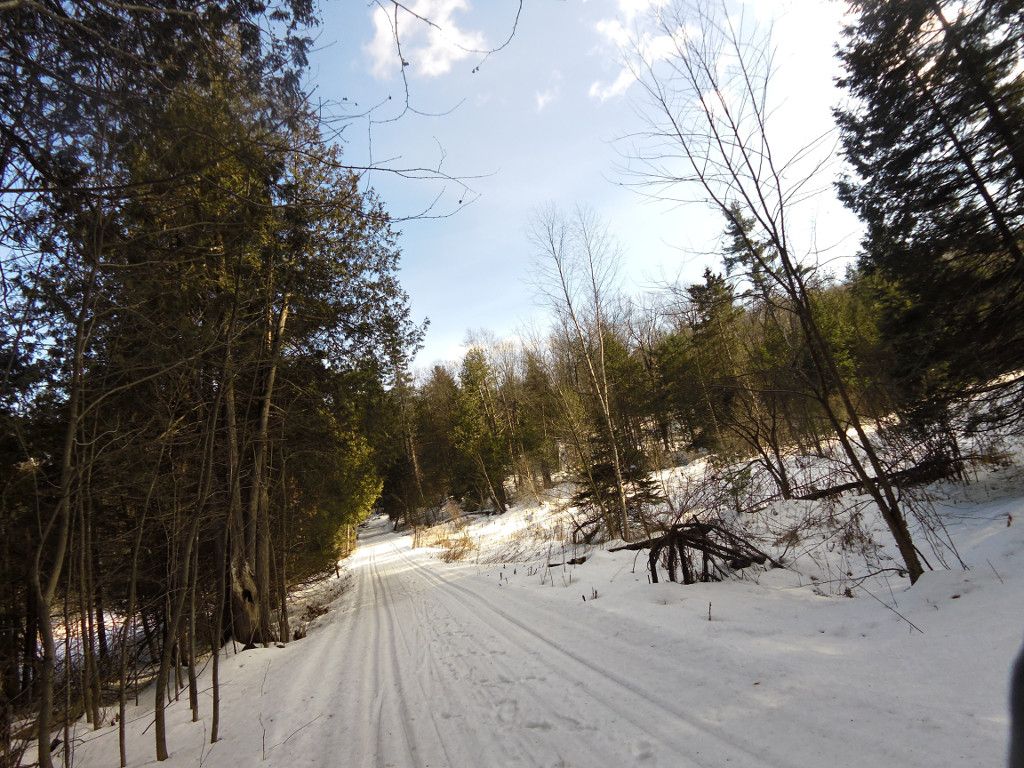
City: ottawa-gatineau